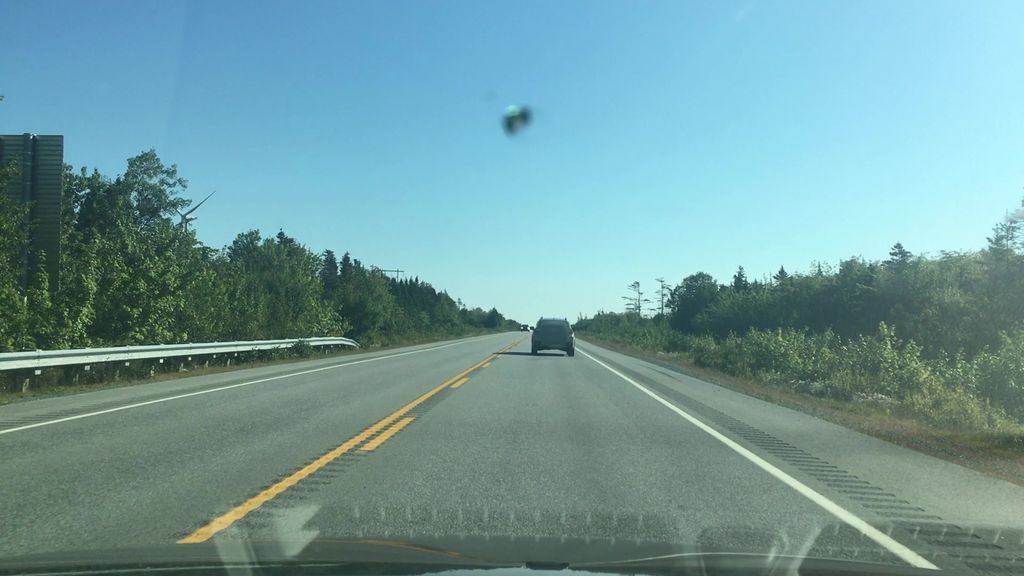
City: halifax